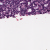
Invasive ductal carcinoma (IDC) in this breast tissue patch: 1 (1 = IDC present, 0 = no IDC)